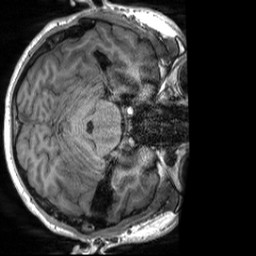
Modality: T1w
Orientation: axial
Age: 22
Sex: male
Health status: healthy
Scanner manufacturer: siemens
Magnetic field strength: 3 T
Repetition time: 2 s
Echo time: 0.00232 s